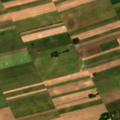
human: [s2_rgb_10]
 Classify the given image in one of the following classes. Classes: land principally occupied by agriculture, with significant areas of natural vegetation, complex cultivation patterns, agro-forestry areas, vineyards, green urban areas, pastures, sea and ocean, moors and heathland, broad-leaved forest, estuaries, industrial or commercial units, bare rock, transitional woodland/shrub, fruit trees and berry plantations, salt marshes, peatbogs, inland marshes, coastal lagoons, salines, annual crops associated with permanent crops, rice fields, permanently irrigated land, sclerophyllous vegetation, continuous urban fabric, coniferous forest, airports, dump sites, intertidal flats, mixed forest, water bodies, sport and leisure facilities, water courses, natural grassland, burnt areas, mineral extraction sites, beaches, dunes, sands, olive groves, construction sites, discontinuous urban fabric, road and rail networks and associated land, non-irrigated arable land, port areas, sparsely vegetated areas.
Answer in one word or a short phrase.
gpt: non-irrigated arable land